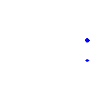
Particle: kaon